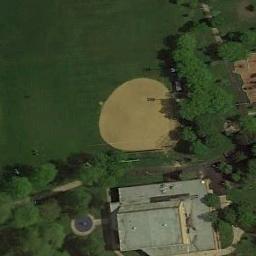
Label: baseball_diamond